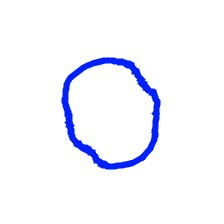
Shape: circle